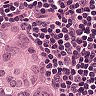
Metastatic tissue present: yes